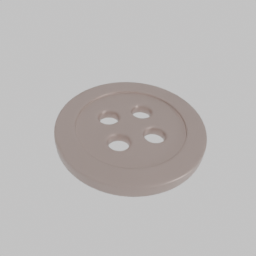
Label: people